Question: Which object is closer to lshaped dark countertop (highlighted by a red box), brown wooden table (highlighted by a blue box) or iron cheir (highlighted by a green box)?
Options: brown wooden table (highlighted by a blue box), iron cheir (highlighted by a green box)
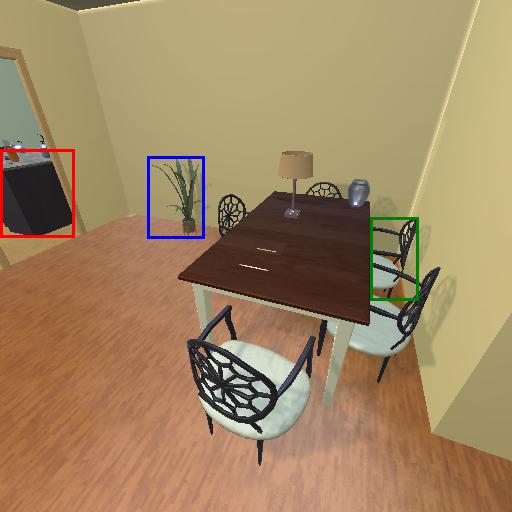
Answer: brown wooden table (highlighted by a blue box)